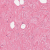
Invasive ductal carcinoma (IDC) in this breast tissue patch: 0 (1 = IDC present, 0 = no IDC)